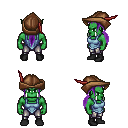
a pixel art fantasy rpg character, male body template, orc, green skin, blue vest, metal pants, purple ponytail hairstyle, leather cap, black shoes, four views (front, back, left, right), 2x2 character sprite sheet, small pixel art, hard edges, no anti-aliasing